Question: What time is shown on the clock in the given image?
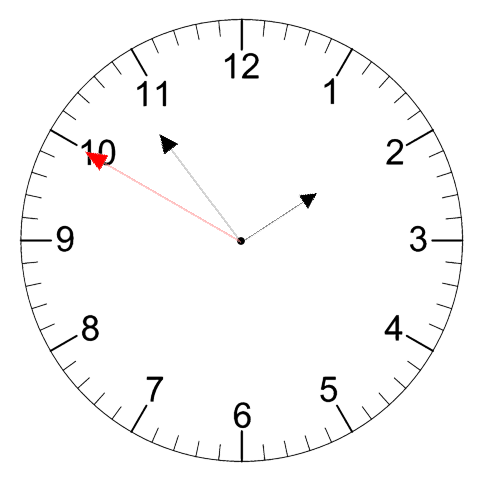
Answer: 01:53:50